Interaction volume radius: 10 \u00c5
Interaction volume height: 10 \u00c5
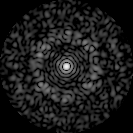
Disorder parameter: 0.8293